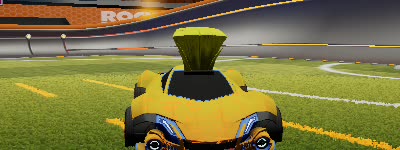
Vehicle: werewolf